Question: Currently I have a small segmented control with 3 separate segments.
What I want to do is, if selected, change the image of that specific segment to a different image.
So far I've managed to make it very similar to what I want, and a new image is displaying when selected, but a small part of the new image is covered by a blue highlight (shown below), and no matter what I try, I can't get rid of it:

For some reason the highlighting is overriding part of the image.
I'd like to know how to completely disable any highlighting/change of a segmented control when selected, or any other option which would achieve my question.
What I've tried so far:
- <URL>
My code (just testing out one image for any selected button as you can see):
'''
-(IBAction)languageChanged:(UISegmentedControl *)sender {
UISegmentedControl *segmentControl = [[UISegmentedControl alloc] init];
[segmentControl addTarget:self action:@selector(segmentedControlValueChanged:) forControlEvents:UIControlEventValueChanged];
[self.view addSubview:segmentControl];
[sender setImage:[UIImage imageNamed:@"rsz_langue-francais-on.png"] forSegmentAtIndex:sender.selectedSegmentIndex];
}
'''
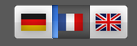
Answer: I am not 100% sure if this will work, but the segment colour is determined by 'tintColor'.
So you could simply set 'tintColor' to '[UIColor clearColor];'
I have read that it is an issue with iOS6 and above. To fix the problem set the width for each individual section rather than the whole segmented control.
Here is some example (untested) code for a 'UISegmentedControl' with a width of 180:
'''
float version = [[[UIDevice currentDevice] systemVersion] floatValue];
if (version >= 6.0) {
[[UISegmentedControl appearance] setWidth:90 forSegmentAtIndex:0];
[[UISegmentedControl appearance] setWidth:90 forSegmentAtIndex:1];
}
else{
segmentedControl.frame = CGRectMake(0, 0, 180, 30);
}
'''
I have only ever been able to change a segment control tint colour when the style is set to 'Bar' rather than 'Plain'. I really up this changes soon as the consistency of colour within my apps is compromised.
A temporary and dirty fix be to check the momentary state to YES. This would make it only blue for a second and your custom images will still make it seem selected.